Field crop: tomato
Growth stage: 1
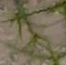
Species: cyperus